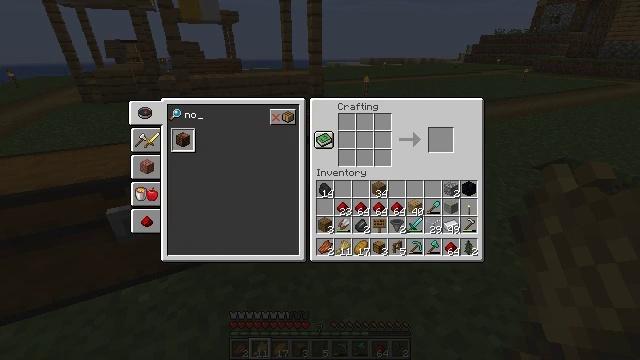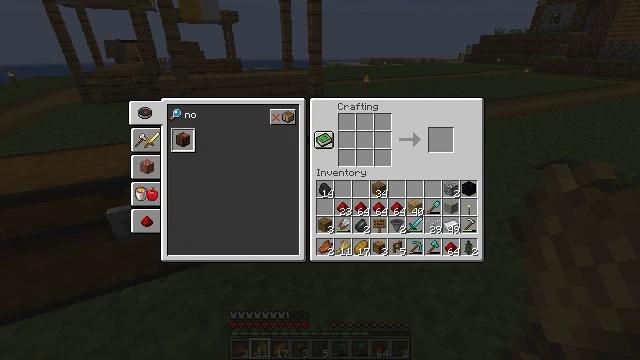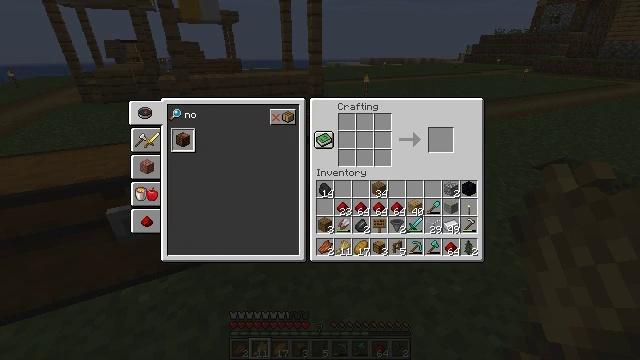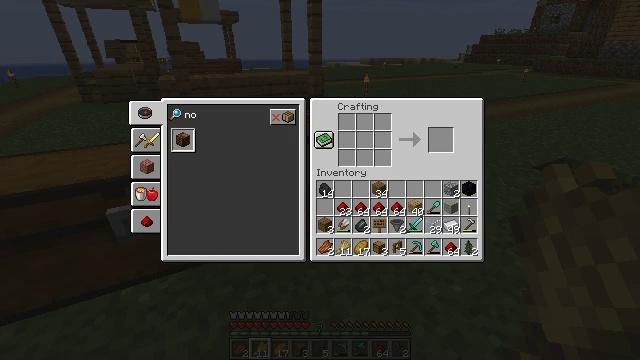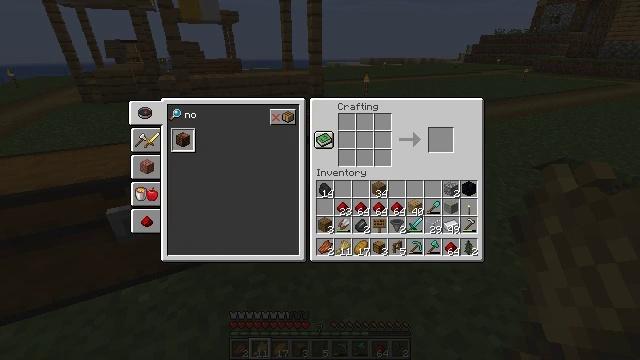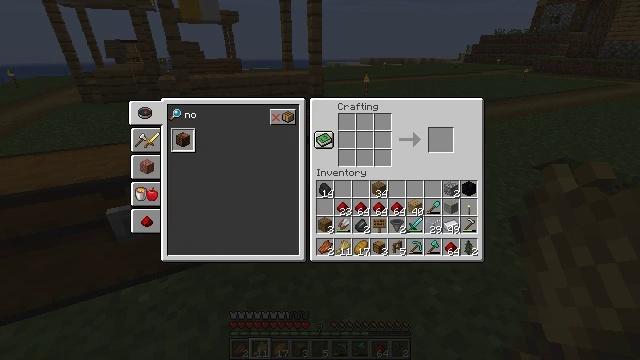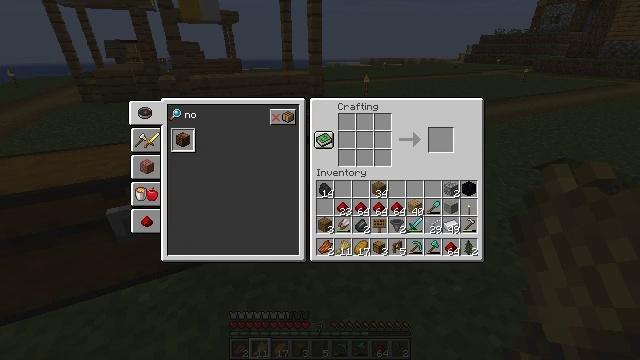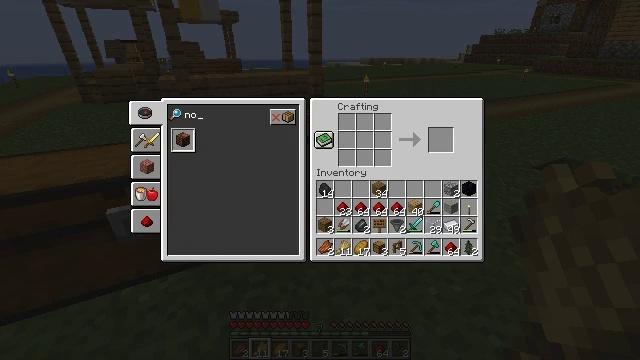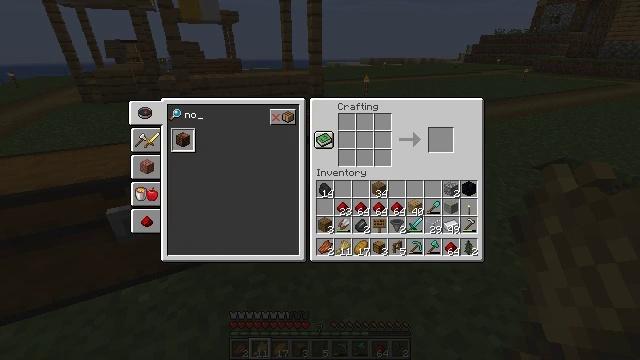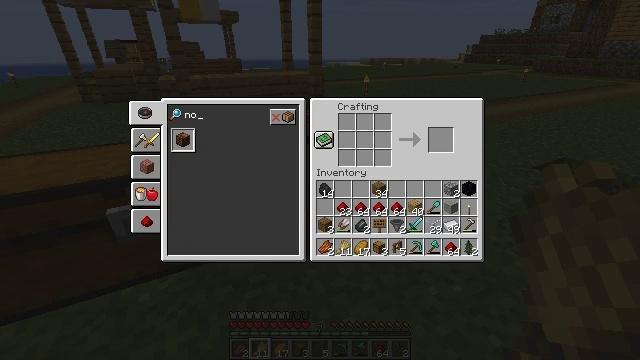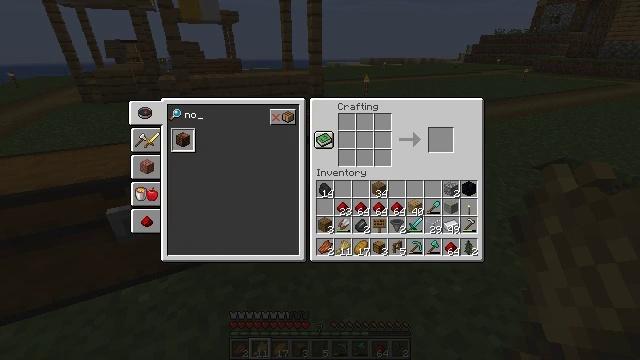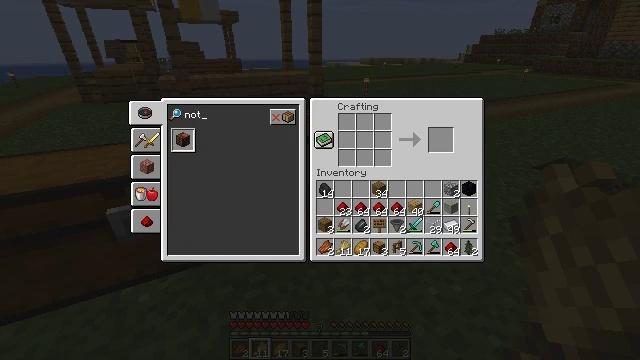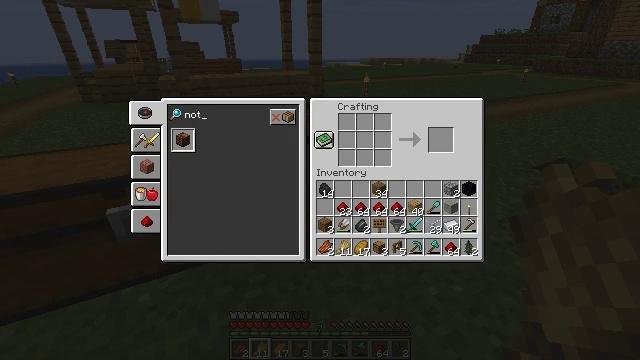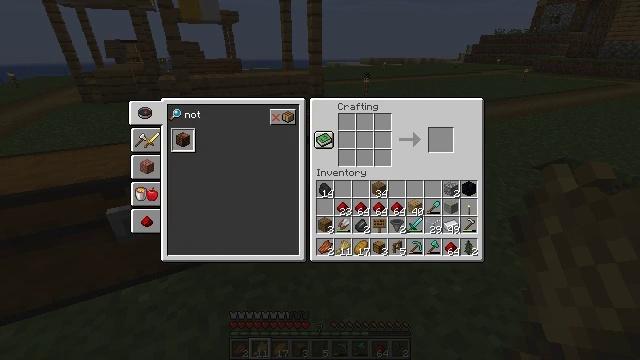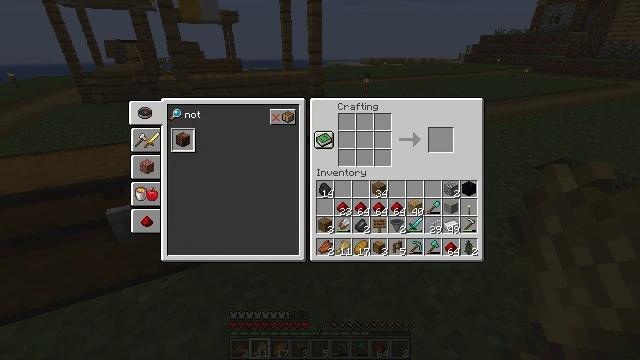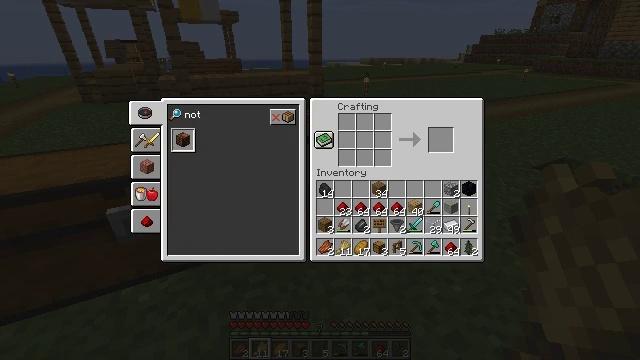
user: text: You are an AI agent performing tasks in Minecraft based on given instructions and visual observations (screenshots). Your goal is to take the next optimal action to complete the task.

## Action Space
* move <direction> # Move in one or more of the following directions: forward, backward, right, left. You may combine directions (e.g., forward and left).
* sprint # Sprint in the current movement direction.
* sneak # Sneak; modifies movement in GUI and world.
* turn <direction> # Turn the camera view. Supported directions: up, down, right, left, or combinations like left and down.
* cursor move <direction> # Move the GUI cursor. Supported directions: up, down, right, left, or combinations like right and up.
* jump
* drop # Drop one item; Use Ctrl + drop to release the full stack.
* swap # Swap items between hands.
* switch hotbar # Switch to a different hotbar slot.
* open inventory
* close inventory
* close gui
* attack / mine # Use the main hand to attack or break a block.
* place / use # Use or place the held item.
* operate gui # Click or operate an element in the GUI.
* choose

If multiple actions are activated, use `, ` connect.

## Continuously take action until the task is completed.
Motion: motion action
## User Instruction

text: Combine materials to craft a note block.
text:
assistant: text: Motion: no_op
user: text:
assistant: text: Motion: no_op
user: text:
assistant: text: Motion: no_op
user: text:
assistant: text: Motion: no_op
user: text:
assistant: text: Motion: no_op
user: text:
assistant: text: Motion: no_op
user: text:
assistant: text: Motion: no_op
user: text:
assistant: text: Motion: no_op
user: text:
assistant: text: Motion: no_op
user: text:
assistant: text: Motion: no_op
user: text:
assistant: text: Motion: no_op
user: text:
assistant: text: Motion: no_op
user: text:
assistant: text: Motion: no_op
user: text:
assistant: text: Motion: no_op
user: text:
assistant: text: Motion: no_op
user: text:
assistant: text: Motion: no_op
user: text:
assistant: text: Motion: no_op
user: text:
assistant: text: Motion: no_op
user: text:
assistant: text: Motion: no_op
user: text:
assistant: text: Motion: no_op
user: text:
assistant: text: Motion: no_op
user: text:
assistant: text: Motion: no_op
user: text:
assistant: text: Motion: no_op
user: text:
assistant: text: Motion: no_op
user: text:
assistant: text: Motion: no_op
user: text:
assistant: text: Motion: no_op
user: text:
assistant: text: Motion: cursor move left
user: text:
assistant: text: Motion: cursor move left and down
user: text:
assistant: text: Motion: no_op
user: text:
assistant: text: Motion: no_op